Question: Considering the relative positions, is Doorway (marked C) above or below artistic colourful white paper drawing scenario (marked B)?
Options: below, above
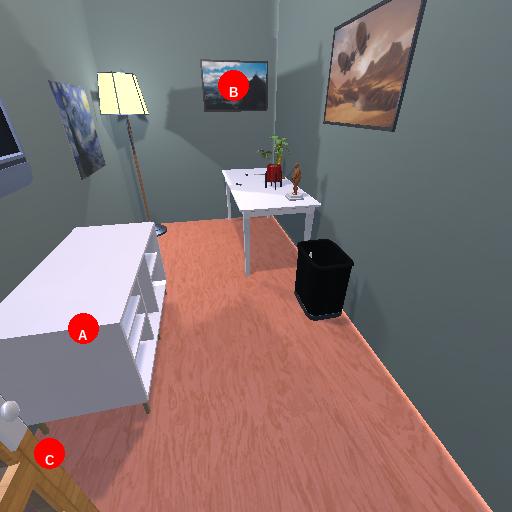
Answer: below